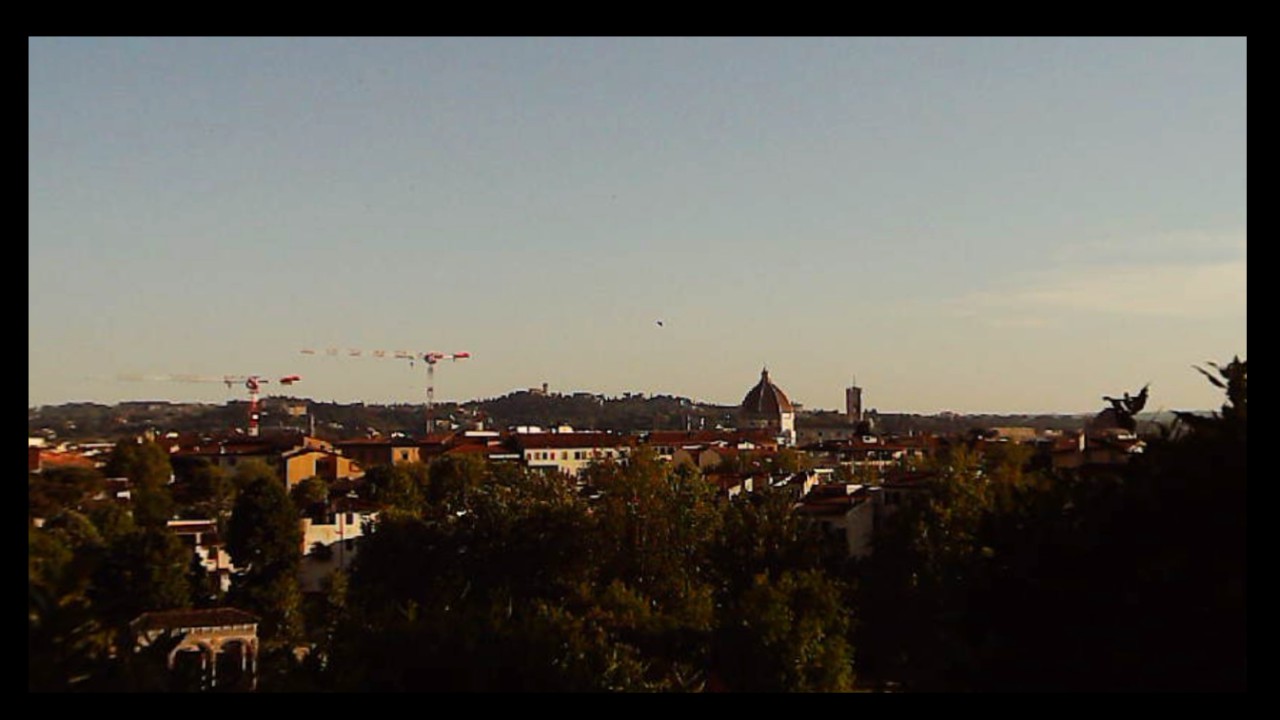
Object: Betafpv air75